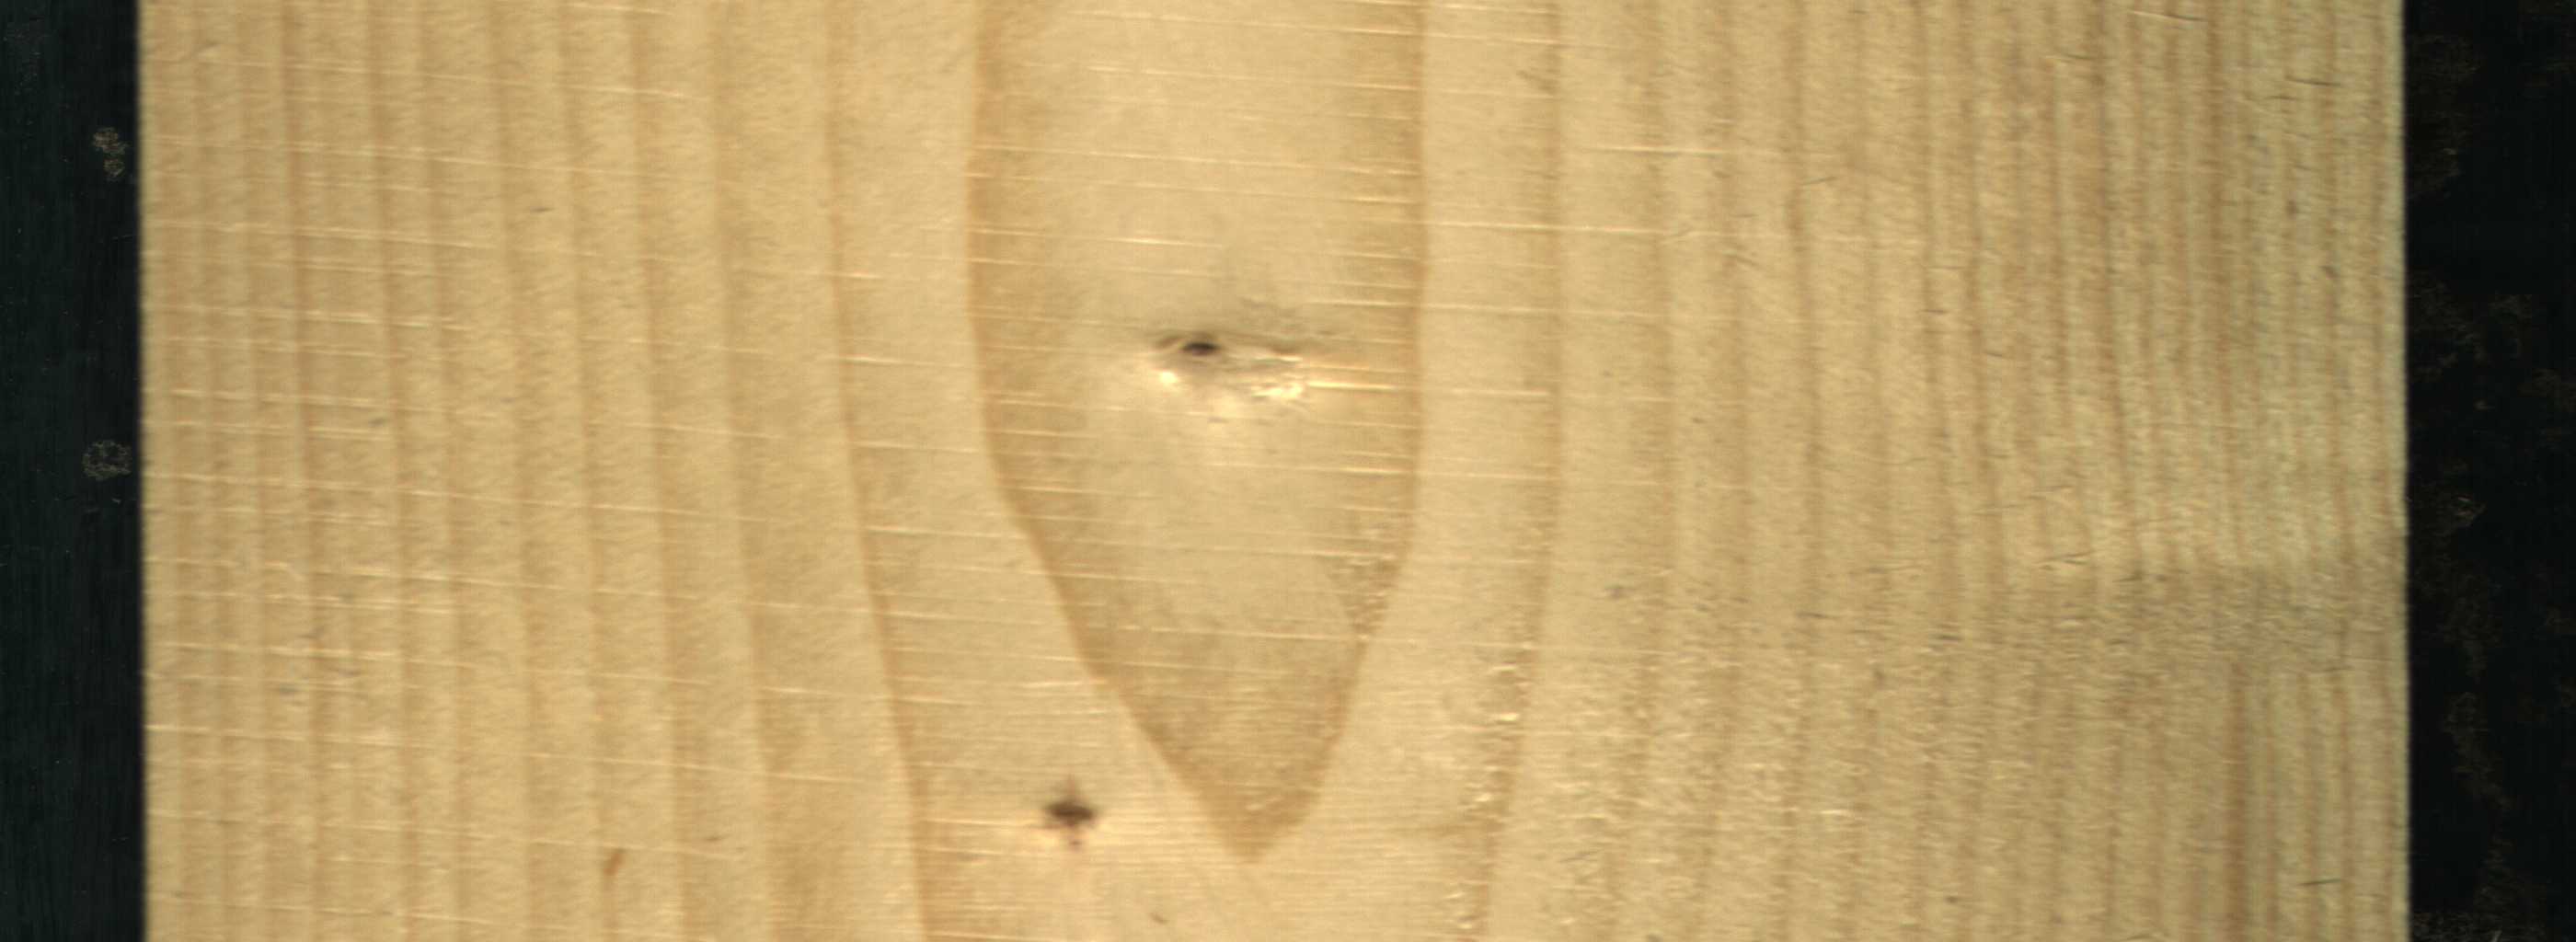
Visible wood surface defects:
Live_Knot
Live_Knot